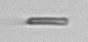
Label: fiber